Question: I got the code for the new google.com's doodle: <URL>
The problem is, all the values in the '<div id="hplogo">' is changing dynamically, but not when I copy the code in my local machine.
It seems only JS + DIV, anything missing?
But now able to replicate it on my local machine.

Any suggestions?
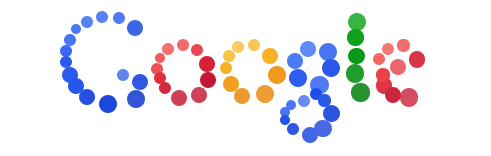
Answer: the source on github on line 153 says:
'''
if (!v & amp; & amp; window.location.href.indexOf("#") == -1) {
'''
it's supposed to be
'''
if (!v && window.location.href.indexOf("#") == -1) {
'''